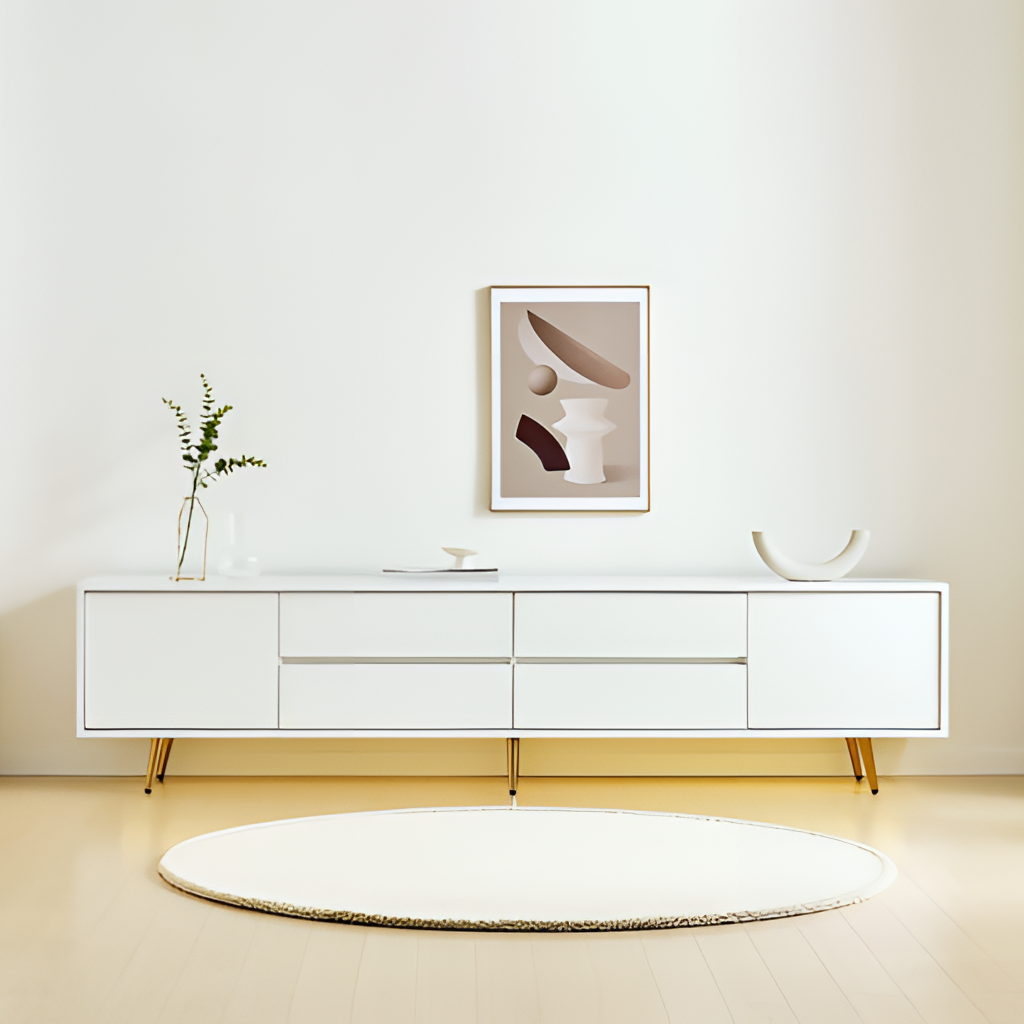
living room, white wood sideboard, wood flooring, with plank pattern, minimalistic, white paint wallpaper, with solid pattern